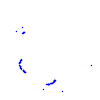
Particle: proton